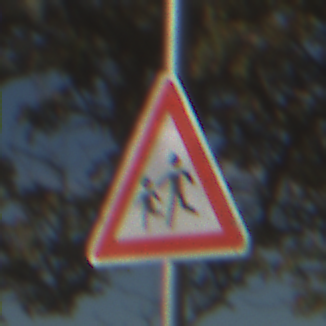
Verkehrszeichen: KinderRechts
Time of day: MorningAfternoon
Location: Outdoor (Nature)
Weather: PartlyCloudy
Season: NotSpecified
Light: Natural